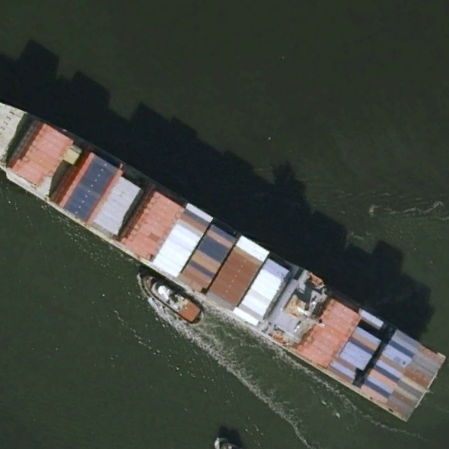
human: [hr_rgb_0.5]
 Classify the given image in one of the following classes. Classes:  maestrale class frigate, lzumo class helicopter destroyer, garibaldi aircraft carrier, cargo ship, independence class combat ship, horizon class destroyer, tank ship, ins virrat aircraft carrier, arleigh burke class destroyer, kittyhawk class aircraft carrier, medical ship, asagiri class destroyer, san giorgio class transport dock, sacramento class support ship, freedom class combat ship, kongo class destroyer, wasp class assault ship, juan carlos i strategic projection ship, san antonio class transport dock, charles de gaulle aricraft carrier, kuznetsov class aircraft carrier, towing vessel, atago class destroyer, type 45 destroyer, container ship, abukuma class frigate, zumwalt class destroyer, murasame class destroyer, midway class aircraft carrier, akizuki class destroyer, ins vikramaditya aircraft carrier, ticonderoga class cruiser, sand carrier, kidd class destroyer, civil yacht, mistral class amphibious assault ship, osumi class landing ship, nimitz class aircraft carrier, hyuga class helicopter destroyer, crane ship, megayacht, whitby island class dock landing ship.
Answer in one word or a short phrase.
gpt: Container ship